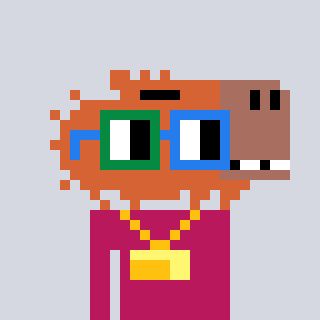
a pixel art character with square green and blue glasses, a capybara-shaped head and a darkpink-colored body on a cool background